Question: I'm wondering how to solve/simplify a task that sometimes pop-ups during developement with DevExpress XtraGrid suite.
Sometimes i fall into this case:
Given these 2 classes that represents the model classes that comes from the Business Logic layer:
'''
public class Customer
{
public Int32 CustomerId { get; set; }
public String Name { get; set; }
public String Address { get; set; }
public List<Order> Orders { get; set; }
}
public class Order
{
public Int32 OrderId { get; set; }
public String ItemCode { get; set; }
public Int32 Quantity { get; set; }
public Decimal Price { get; set; }
public DateTime Date { get; set; }
}
'''
I'd like to create a simple window that shows an XtraGrid that allows edit/add/remove a list of customers and its nested orders.
In order to do that, i've created a simple form with a GridControl and a GridView controls with the AllowAddRow and AllowDeleteRow properties == true.
Then, in Form1 class i've done the following:
'''
//List of my customers
private List<Customer> _customers;
public Form1()
{
//Initialize UI components
InitializeComponent();
//Call the provider in order to get customers
CustomerProvider cp = new CustomerProvider();
_customers = cp.GetCustomers();
//Initialize bindingSource
BindingSource bs = new BindingSource();
bs.DataSource = _customers;
//Set GridControl's dataSource
gridControl1.DataSource = bs;
}
'''
Now i've got beautiful GridControl that shows the content of my List.

But now here's the problem...how can i add or delete row?
Infact:
- If i set the focus on a row and i press "Delete" key, it doesn't
work.- If i try to add a new row, when it looses focus, it suddently disappears.
Obviously i'm missing something. Unfortunately i found the DevExpress documentation a quite confusional (in my opinion) about this kind of argument and the best practises, so i can't reach my goal.
Someone can help me?
PS.
<URL> is the hyperlink for the .csproj of my sample.
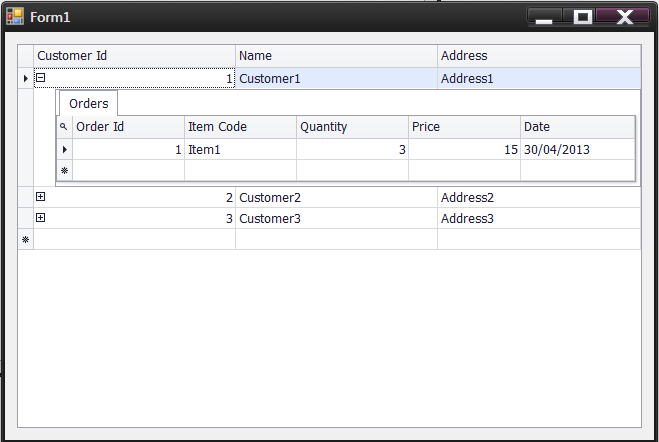
Answer: Set the gridControl1.UseEmbeddedNavigator property to true. You'll get a data navigator widget at the bottom of your view.
That only gets you halfway there, however. If you want to be able to add Orders to a Customer from the grid, your Customer class needs to use 'BindingList' instead of 'List' for the Orders property.
See <URL>.
EDIT: Some other options to consider are:
1. Bind your grid to a database.
2. Bind to XML data and use a DataSet.
If you're already storing your data in a database, then option 1 would be the way to go. If you're not persisting your data anywhere yet, you could go either way.